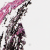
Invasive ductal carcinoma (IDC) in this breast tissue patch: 0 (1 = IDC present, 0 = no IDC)